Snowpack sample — Loveland Pass, Silver Plume, Colorado, USA (1/12/25, 11:40 AM MST)
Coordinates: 39.66, -105.88
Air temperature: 7 °F
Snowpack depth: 140 cm
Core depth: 10 cm
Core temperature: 41 °F
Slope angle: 11°, slope face: 30°
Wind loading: high
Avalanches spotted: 2
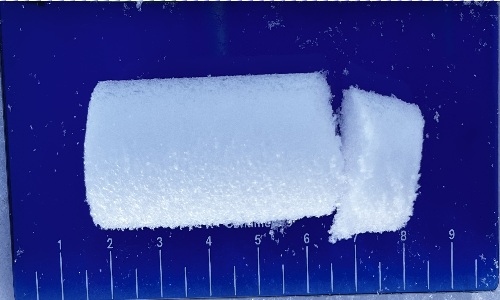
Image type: core
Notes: Pilot using slightly modified coring method that took too large segment for snow profile picturing, advised not to use in higher level models. Two avalanche on south face nearby, partially cloudy with light snow in the last 24 hours. Lots of wind loading on eastern features.